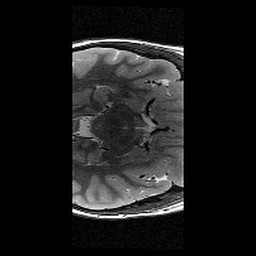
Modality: T2w
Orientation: axial
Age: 10
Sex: female
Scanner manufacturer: siemens
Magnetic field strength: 3 T
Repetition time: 9.23 s
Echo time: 0.067 s